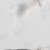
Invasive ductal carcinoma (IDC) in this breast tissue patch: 0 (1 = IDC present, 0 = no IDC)